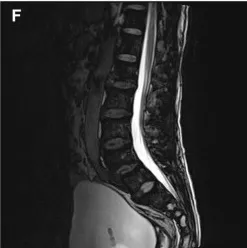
Brain and lumbar MRI. Lumbar images showed spinal disc herniation and lumbar intervertebral space edema (E,F).
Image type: radiology (mri)